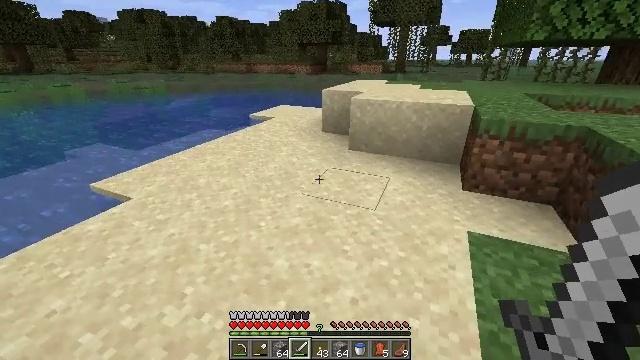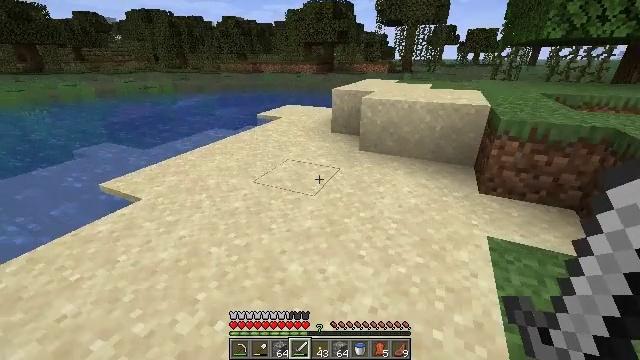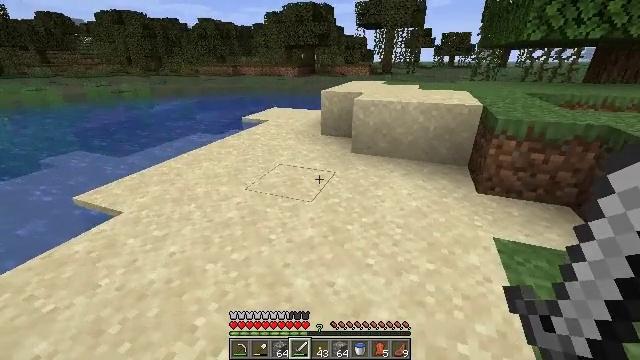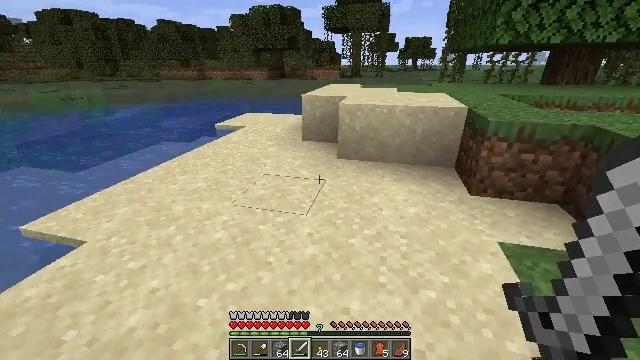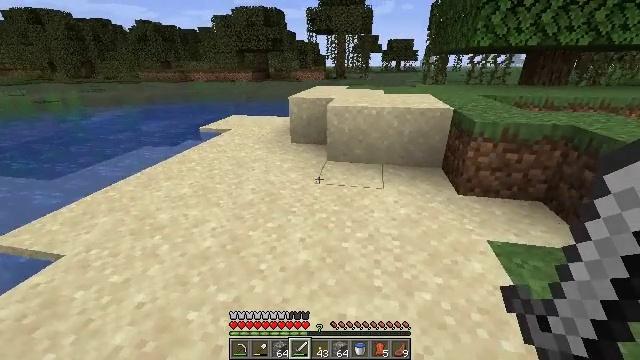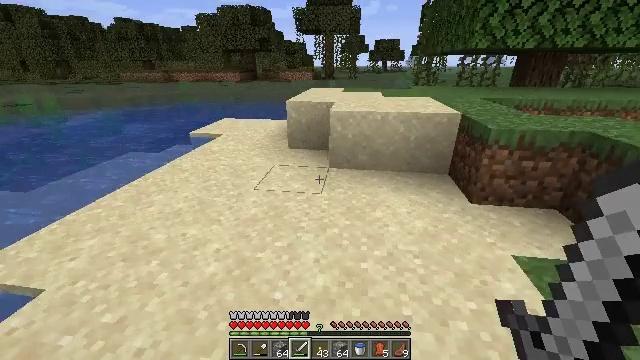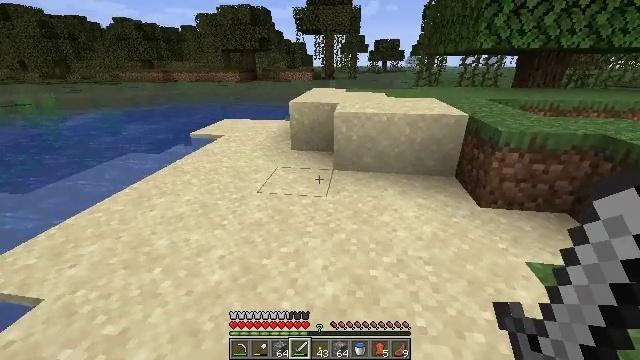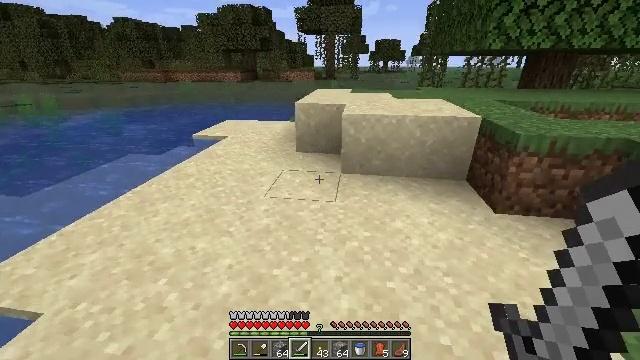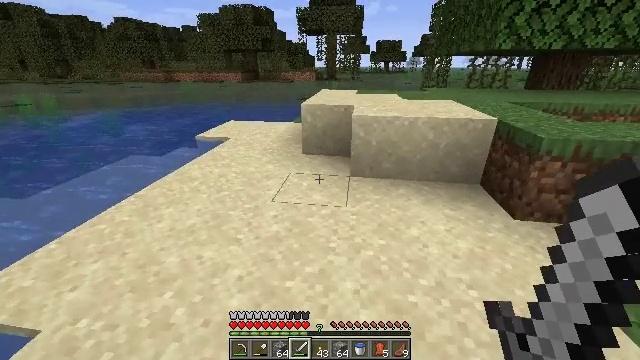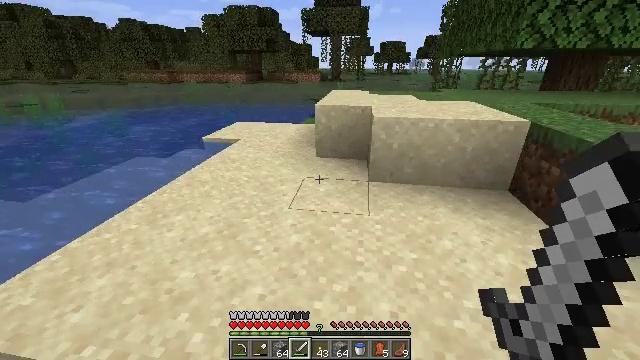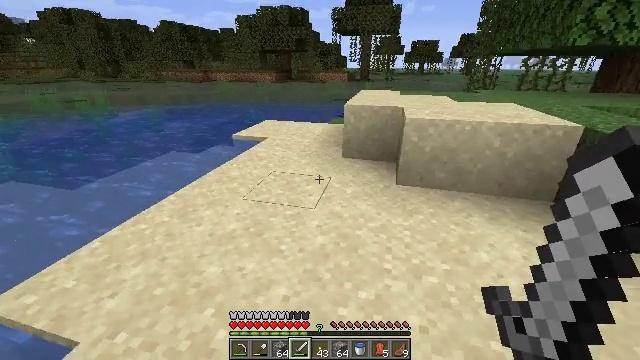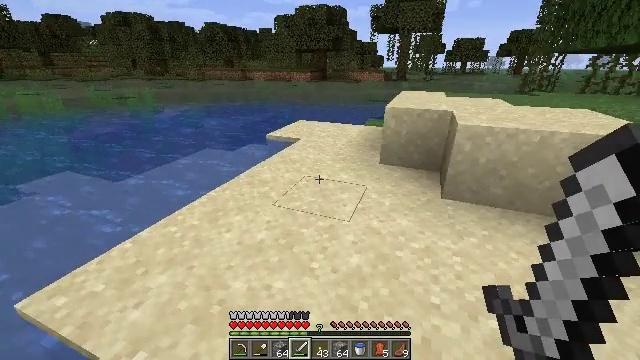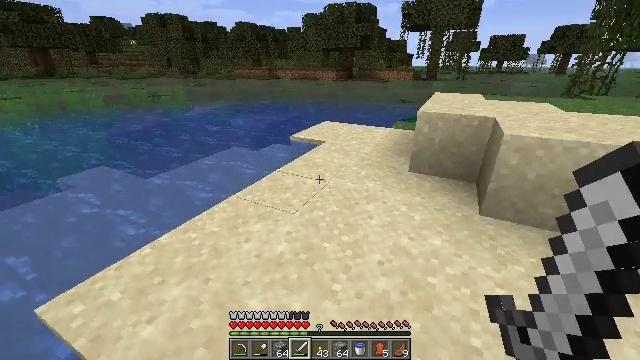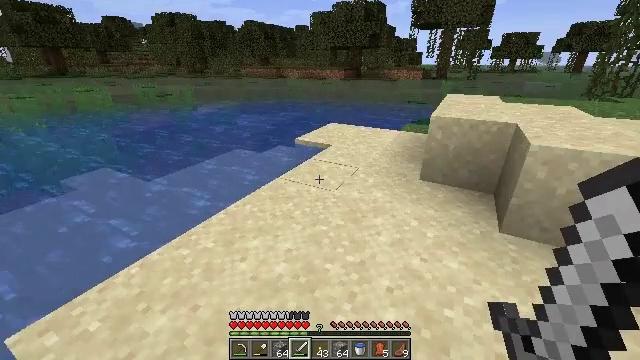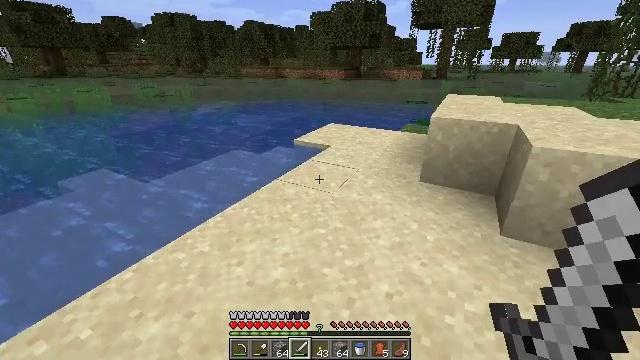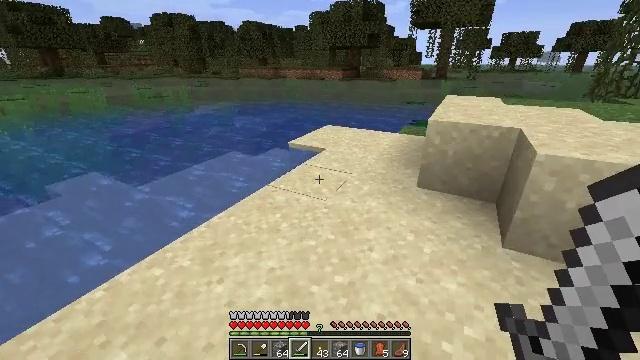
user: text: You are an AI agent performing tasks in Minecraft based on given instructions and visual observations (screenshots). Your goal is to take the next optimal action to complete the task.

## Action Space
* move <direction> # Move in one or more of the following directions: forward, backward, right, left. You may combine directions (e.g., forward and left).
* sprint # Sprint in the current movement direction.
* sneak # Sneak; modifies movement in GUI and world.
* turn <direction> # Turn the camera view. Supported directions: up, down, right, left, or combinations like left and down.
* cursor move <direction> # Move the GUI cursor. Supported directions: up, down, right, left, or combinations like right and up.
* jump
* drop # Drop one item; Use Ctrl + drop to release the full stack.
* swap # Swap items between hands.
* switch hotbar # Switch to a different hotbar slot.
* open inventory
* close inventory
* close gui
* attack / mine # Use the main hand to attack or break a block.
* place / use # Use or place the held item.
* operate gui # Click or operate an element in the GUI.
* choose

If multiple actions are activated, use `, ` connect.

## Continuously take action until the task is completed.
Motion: motion action
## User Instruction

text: Collect tall seagrass by holding left button.
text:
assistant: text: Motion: move forward and move left, turn left
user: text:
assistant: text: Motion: move forward and move left, turn right
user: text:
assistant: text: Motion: move forward and move left, turn right
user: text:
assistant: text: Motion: move forward and move left, turn right
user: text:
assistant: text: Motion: move forward and move left, turn right
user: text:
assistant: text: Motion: move forward and move left
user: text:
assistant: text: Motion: move forward and move left
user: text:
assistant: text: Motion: move forward and move left
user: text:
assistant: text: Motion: move forward and move left
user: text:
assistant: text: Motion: move forward, turn left
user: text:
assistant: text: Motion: move forward, turn left
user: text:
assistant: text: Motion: move forward, turn left
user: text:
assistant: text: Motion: move forward and move right, turn left
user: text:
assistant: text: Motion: move forward and move right
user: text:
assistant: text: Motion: move forward and move right
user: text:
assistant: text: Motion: move forward and move right
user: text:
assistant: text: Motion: move forward and move right
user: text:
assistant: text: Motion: move forward and move right
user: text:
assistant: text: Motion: move forward
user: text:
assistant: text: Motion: move forward
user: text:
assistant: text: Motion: move forward
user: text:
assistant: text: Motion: move forward
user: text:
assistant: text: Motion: move forward, turn left
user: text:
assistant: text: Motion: move forward, turn left
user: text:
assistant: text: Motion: move forward, turn left
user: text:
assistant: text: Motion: move forward, turn left
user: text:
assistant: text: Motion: move forward and move right
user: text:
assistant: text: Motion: move forward and move right
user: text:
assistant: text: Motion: move forward and move right
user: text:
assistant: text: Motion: move forward and move right